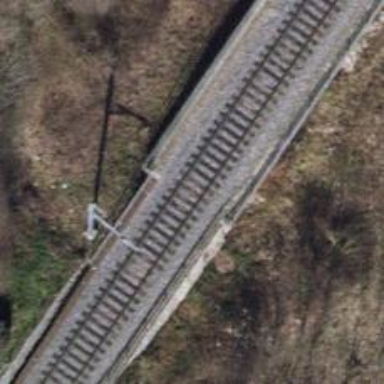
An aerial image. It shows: Single-track railway with electrified contact lines.